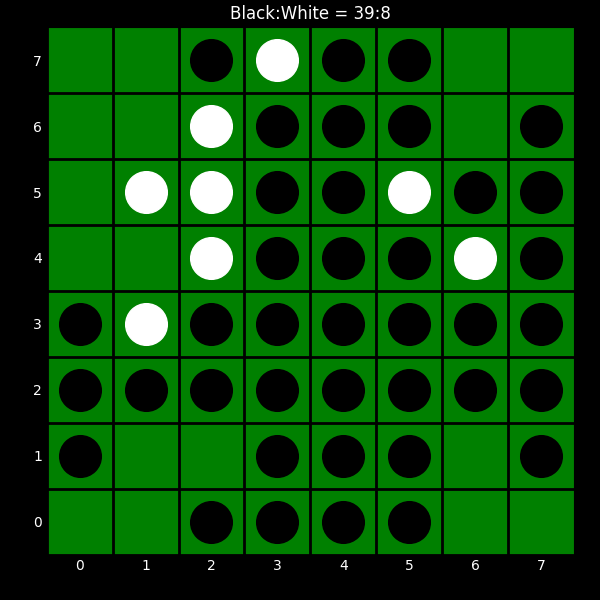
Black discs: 39
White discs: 8